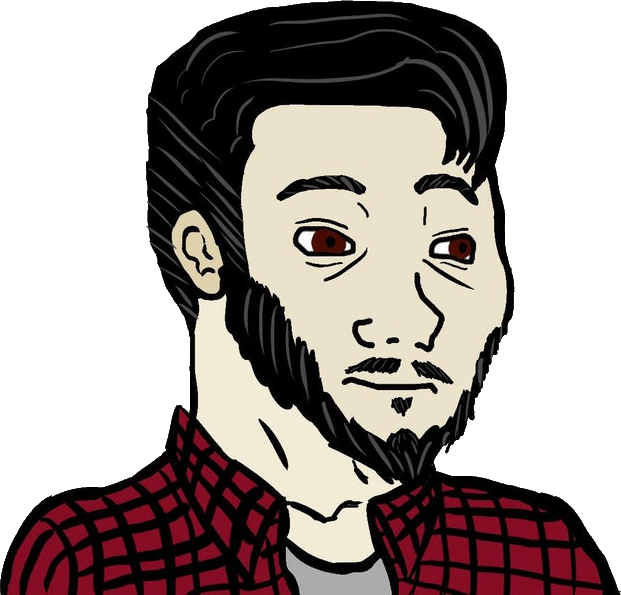
Label: 5_Doomer